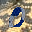
Label: 0